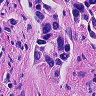
Metastatic tissue present: yes